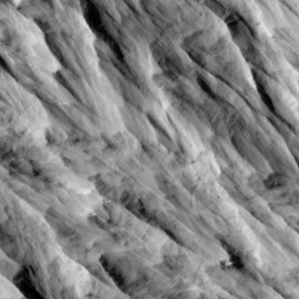
Label: non_frost